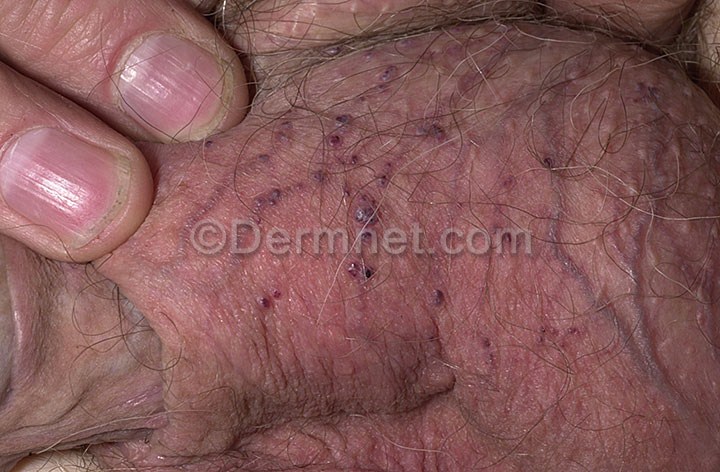
Disease: Vascular Tumors